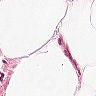
Metastatic tissue present: no